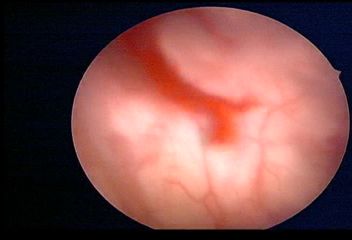
Modality: WLC
Class: Normal mucosa
Bladder cancer association: No